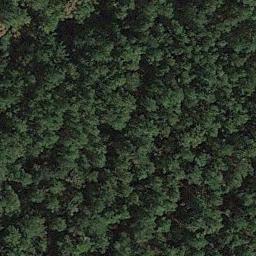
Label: forest